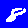
Digit: 8